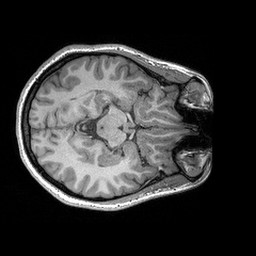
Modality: T1w
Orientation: axial
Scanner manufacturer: siemens
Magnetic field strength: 3 T
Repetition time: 2.3 s
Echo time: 0.00298 s